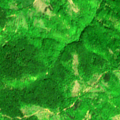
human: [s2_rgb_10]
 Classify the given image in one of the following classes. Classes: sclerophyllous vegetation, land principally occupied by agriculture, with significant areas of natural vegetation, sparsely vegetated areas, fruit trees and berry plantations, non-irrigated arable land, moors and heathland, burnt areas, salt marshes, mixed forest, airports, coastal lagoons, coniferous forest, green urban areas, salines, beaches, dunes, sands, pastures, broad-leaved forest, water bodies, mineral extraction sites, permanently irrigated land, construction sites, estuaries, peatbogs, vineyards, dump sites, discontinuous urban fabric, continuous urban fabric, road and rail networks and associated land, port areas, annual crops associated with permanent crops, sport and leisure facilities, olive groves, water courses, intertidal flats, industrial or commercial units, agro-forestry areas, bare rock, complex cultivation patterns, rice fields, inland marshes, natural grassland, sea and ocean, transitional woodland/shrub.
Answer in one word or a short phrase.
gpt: broad-leaved forest, natural grassland, transitional woodland/shrub